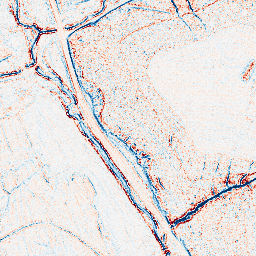
Category: edge_preserving
Decomposition family: anisotropic_diffusion
Decomposition parameters: iterations: 5
kappa: 50
gamma: 0.05
Upsampling method: cubic_mitchell
Upsampling parameters: scale: 4
Upsampling scale: 4